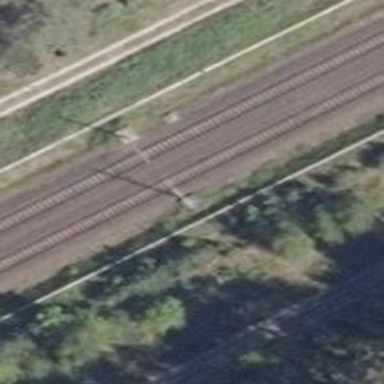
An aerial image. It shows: Railway milestone with catenary mast.